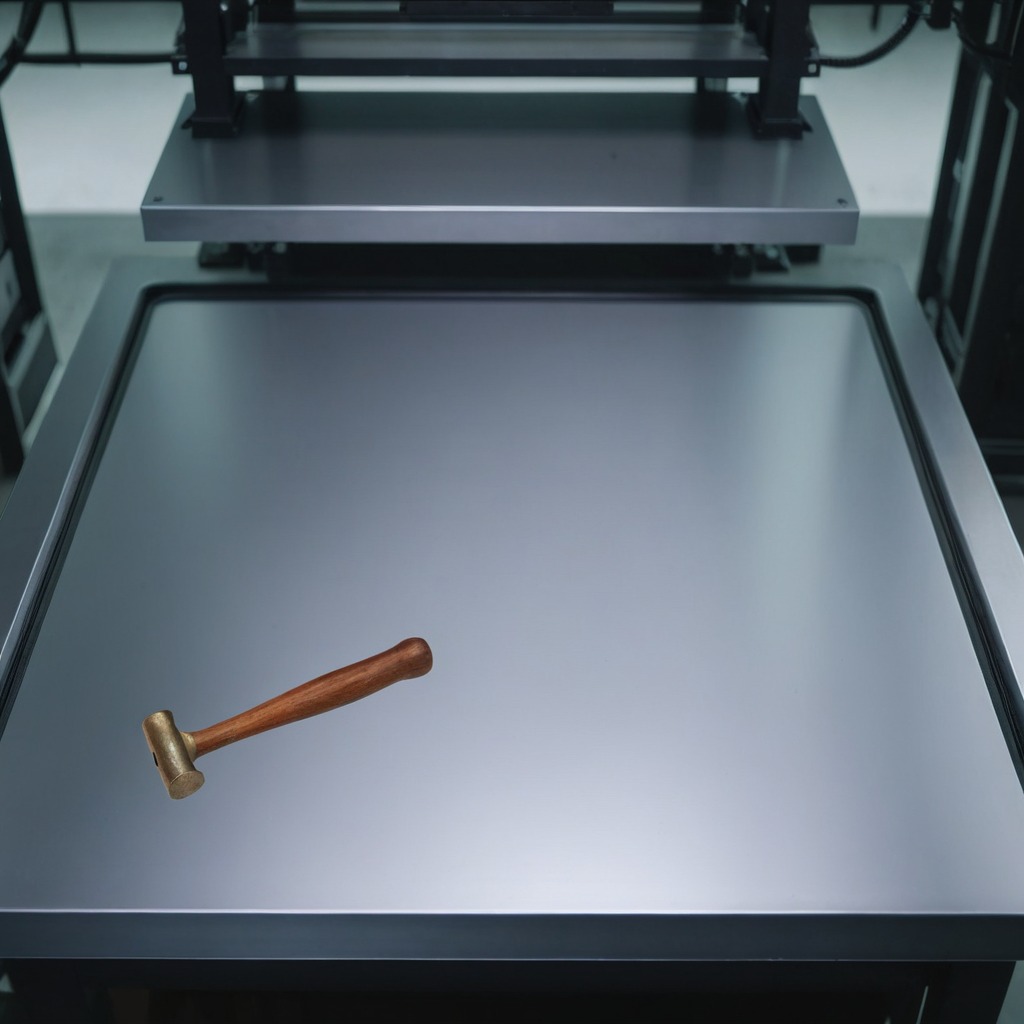
A hammer is lying on a metal table in a machine shop under fluorescent lights.